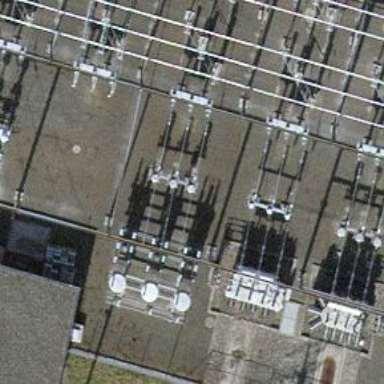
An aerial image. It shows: Power line with three cables in bay configuration.